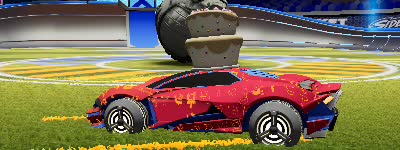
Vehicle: werewolf